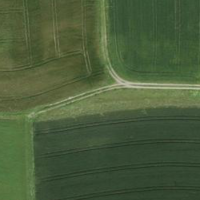
EUNIS habitat code: 52
Species observed at this site:
Veronica filiformis